Field crop: maize
Growth stage: 2
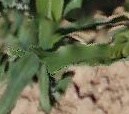
Species: maize